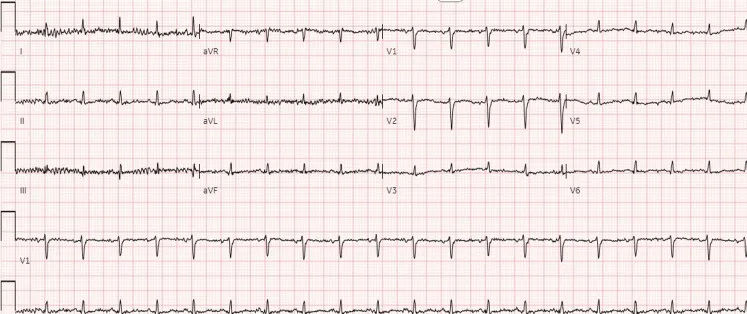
EKG obtained shortly after the presentation to the ED admission. . This EKG noted sinus tachycardia with a heart rate of 120 beats per minute and no appreciable ischemic changes.
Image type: electrography (ekg)